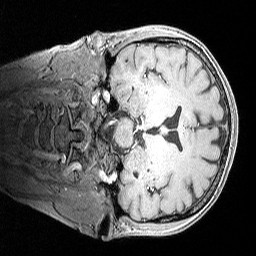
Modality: MP2RAGE
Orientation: coronal
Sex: female
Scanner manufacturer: siemens
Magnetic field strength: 3 T
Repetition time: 5 s
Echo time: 0.00292 s